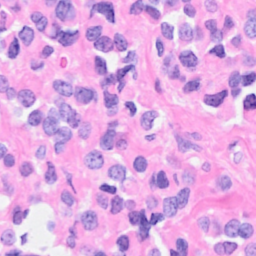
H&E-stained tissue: Breast